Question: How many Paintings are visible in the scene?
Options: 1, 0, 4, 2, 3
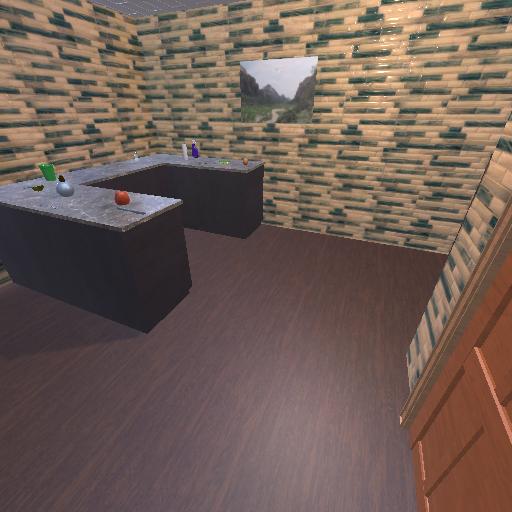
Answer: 1